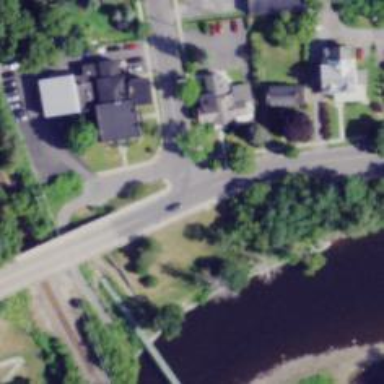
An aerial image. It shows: Residential road.